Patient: sex M, age 66
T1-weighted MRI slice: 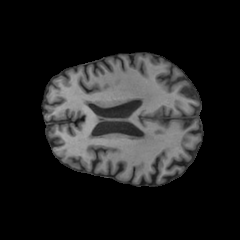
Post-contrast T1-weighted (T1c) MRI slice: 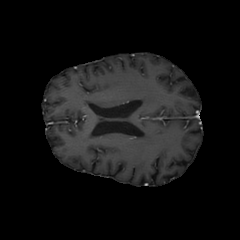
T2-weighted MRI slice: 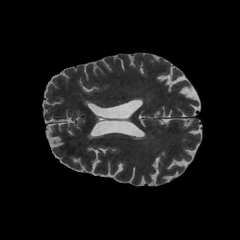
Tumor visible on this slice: no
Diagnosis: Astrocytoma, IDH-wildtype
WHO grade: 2